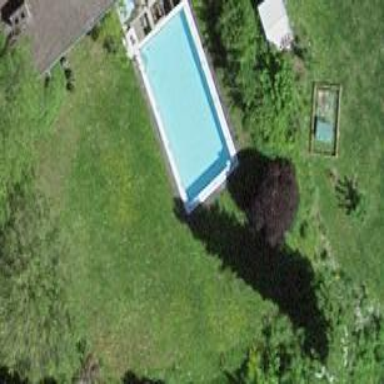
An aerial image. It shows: Swimming pool located in leisure land.